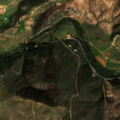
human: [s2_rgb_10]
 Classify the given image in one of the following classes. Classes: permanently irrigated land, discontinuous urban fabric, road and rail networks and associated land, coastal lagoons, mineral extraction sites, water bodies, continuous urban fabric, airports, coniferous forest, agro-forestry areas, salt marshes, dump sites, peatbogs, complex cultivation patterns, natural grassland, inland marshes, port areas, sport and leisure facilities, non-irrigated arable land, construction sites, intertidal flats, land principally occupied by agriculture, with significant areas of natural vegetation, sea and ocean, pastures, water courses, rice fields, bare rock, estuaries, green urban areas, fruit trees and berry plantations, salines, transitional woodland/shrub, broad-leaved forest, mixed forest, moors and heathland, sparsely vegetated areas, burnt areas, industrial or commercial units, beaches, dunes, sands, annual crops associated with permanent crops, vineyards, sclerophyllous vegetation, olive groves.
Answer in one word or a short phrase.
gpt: complex cultivation patterns, broad-leaved forest, sclerophyllous vegetation, transitional woodland/shrub